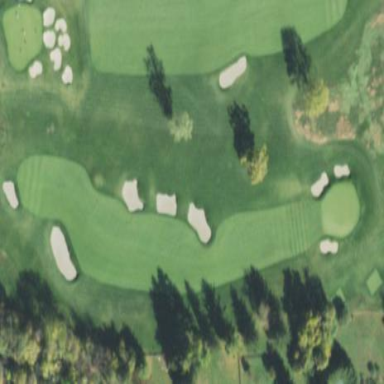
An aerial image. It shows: Area with grass used as rough in golf course.